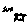
Label: sun